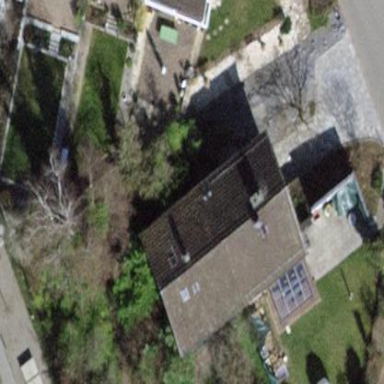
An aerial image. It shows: Semi-detached house with gabled roof.